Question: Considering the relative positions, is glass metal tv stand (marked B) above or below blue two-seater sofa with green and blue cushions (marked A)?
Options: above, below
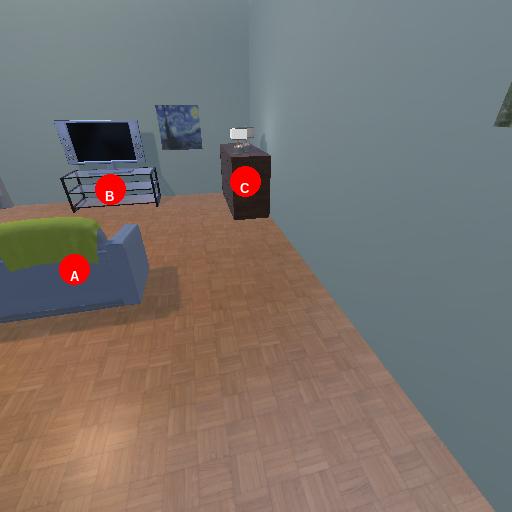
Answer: above